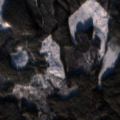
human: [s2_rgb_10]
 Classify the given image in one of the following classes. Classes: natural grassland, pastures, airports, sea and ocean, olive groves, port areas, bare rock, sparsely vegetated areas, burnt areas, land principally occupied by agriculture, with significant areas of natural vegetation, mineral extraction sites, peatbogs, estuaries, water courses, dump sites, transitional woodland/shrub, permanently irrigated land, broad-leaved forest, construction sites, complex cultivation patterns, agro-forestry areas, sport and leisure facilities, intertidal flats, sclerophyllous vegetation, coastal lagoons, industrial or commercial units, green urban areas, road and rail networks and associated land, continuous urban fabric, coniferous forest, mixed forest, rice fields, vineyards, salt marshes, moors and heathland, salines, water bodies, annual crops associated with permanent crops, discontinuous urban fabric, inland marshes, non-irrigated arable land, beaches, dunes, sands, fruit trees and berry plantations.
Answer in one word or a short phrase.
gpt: coniferous forest, mixed forest, transitional woodland/shrub